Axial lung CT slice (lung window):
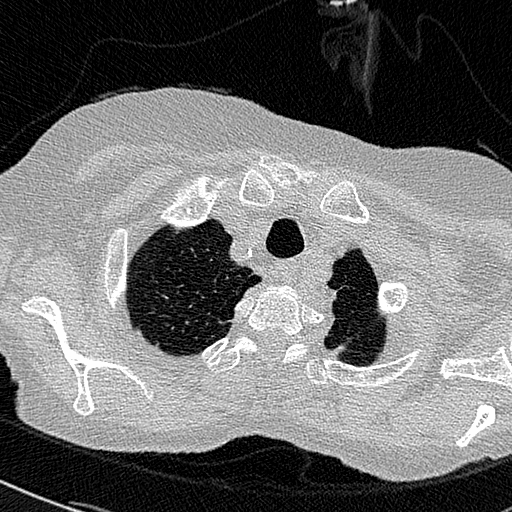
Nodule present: no